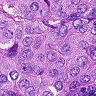
Metastatic tissue present: yes